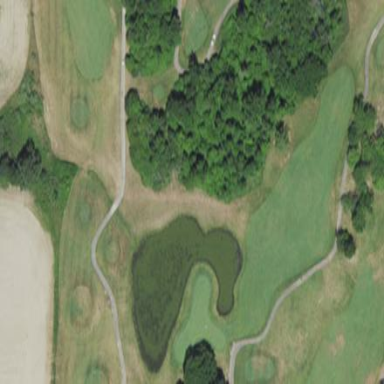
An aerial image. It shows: Rough grassy area used for golf.